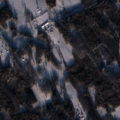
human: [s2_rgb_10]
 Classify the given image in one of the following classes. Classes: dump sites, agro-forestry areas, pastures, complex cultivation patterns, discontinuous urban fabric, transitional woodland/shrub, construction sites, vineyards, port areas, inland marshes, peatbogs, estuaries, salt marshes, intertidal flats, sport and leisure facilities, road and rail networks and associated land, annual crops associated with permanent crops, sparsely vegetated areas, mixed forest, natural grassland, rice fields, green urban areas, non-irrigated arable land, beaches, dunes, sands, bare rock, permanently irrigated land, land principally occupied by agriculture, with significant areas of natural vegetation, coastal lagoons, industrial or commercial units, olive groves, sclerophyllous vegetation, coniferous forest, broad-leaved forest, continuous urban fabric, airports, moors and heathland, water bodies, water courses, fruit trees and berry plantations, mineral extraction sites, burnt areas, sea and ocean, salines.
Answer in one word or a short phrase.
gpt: broad-leaved forest, coniferous forest, mixed forest, transitional woodland/shrub